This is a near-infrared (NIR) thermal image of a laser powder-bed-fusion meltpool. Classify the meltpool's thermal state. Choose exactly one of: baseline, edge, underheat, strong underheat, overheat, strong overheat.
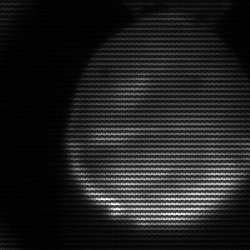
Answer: edge